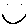
Label: smiley face